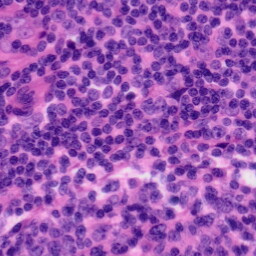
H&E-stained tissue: Tonsil